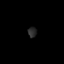
Tissue: skin
Cell type: Epithelial cells
Senescence score: 0.2613
Nuclear area (px): 88
Mean DAPI intensity: 41.295